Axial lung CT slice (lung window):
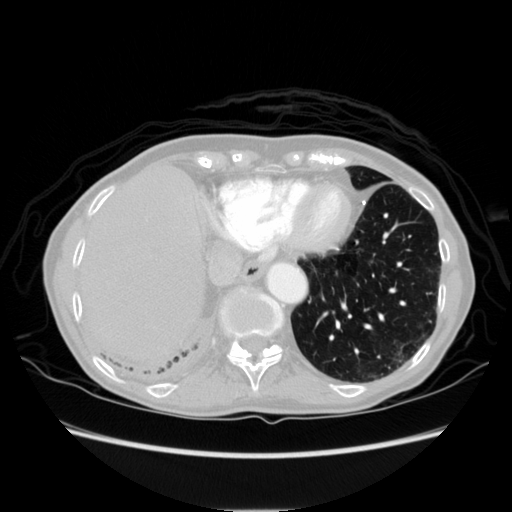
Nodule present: no